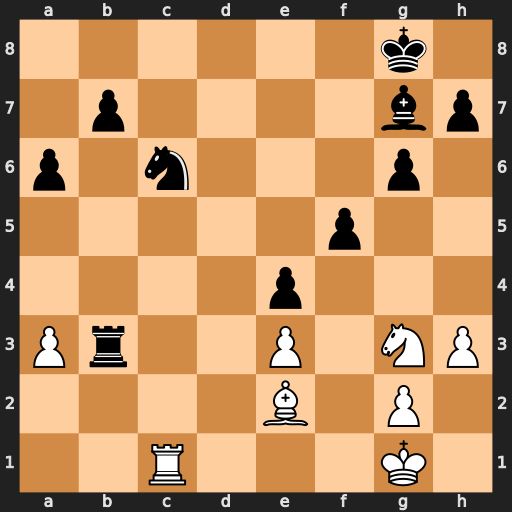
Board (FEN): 6k1/1p4bp/p1n3p1/5p2/4p3/Pr2P1NP/4B1P1/2R3K1
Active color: w
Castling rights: -
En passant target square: -
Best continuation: Bc4+ Kh8 Bxb3